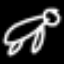
Label: frog